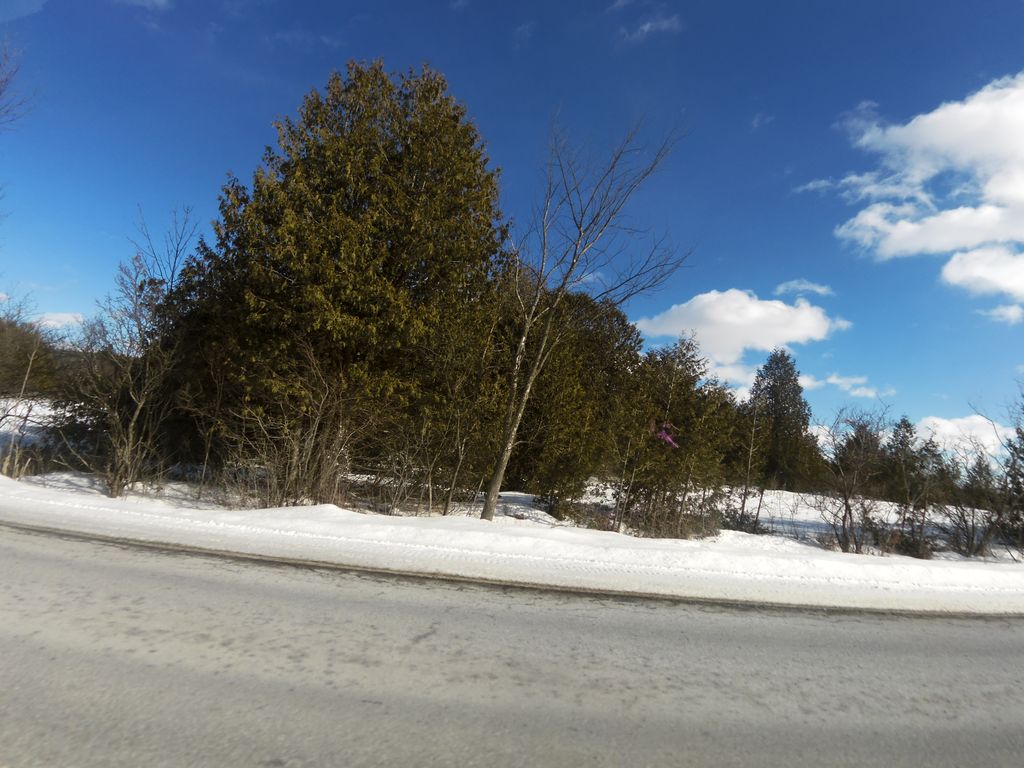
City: ottawa-gatineau